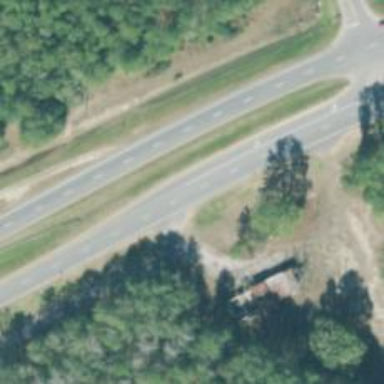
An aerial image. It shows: Trunk expressway with asphalt surface. It is dual carriageway.